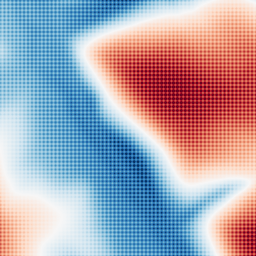
Category: multiscale
Decomposition family: dog
Decomposition parameters: sigma_low: 5
sigma_high: 100
Upsampling method: sinc_hamming
Upsampling parameters: scale: 8
kernel_size: 8
Upsampling scale: 8